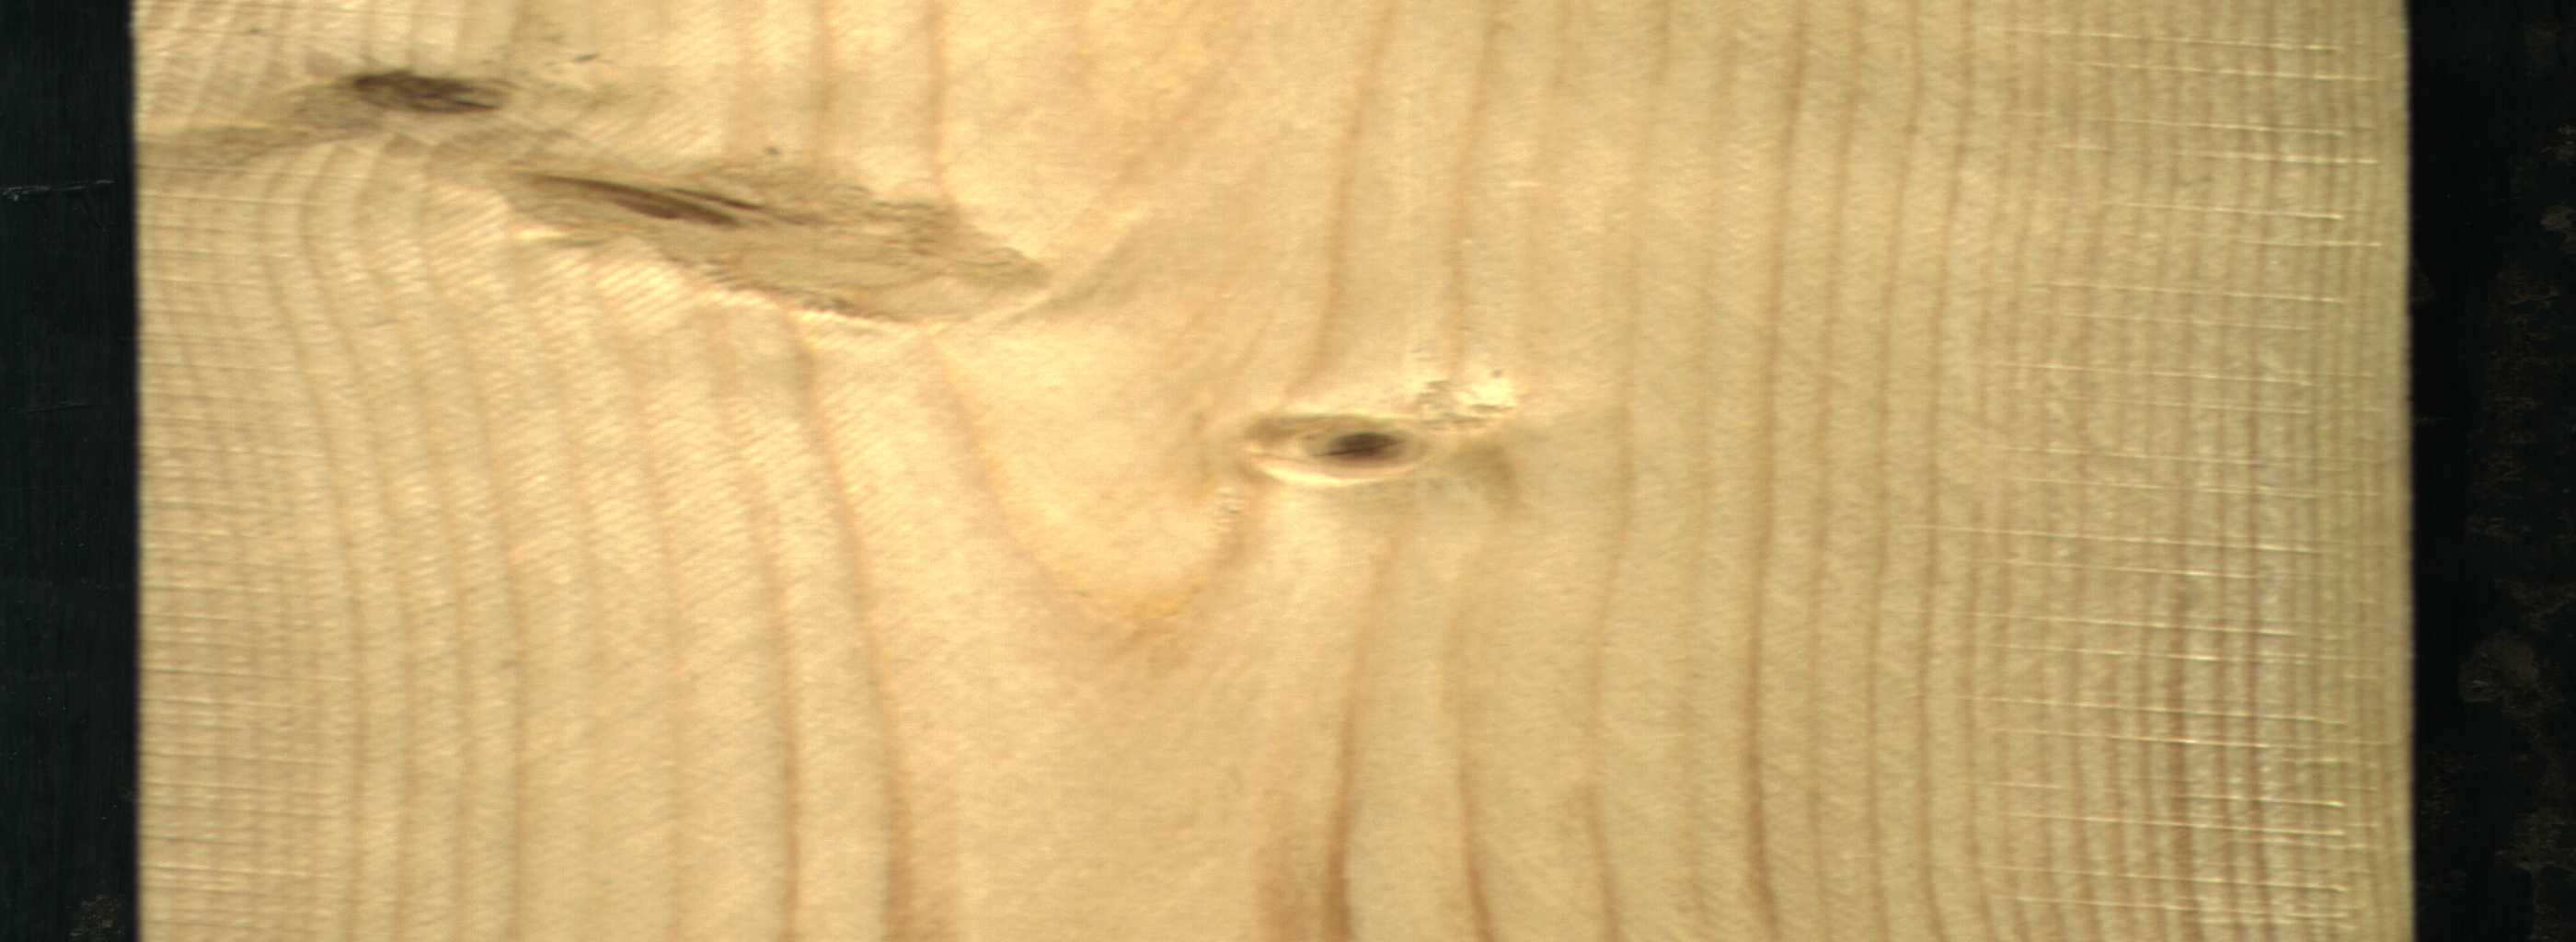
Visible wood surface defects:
Live_Knot
Live_Knot
Live_Knot